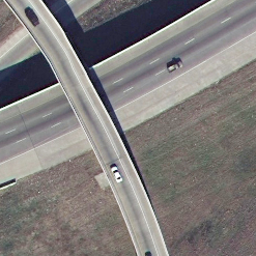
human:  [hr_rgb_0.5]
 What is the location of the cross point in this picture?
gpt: center